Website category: book
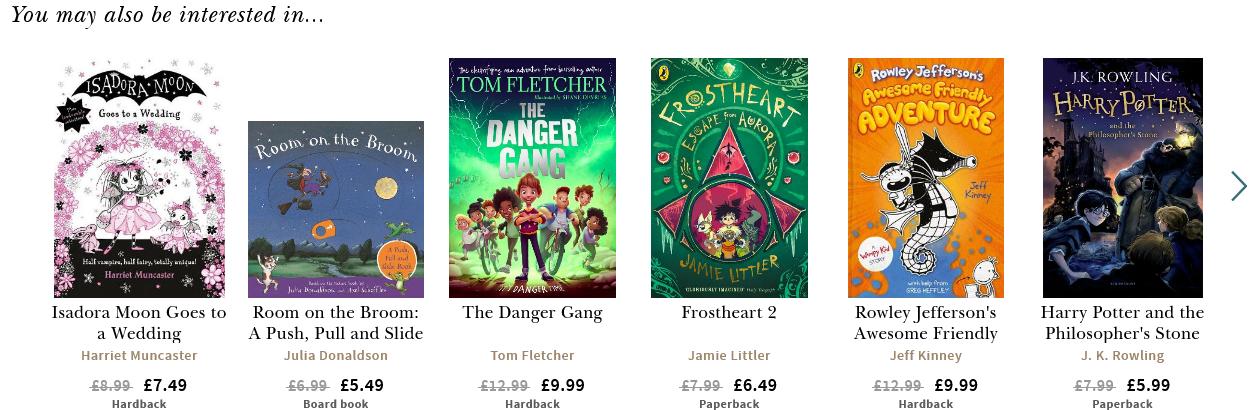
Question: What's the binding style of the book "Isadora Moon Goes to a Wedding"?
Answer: Hardback

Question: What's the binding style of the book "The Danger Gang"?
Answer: Hardback

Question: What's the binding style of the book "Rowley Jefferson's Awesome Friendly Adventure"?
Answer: Hardback

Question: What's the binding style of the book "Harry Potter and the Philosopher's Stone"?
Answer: Paperback

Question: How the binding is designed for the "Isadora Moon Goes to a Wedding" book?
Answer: Hardback

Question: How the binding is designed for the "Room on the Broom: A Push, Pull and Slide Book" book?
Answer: Board book

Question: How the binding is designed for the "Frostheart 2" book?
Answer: Paperback

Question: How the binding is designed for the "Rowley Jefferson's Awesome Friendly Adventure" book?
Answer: Hardback

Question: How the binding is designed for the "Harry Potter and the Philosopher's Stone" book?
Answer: Paperback

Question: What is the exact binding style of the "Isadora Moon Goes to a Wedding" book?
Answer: Hardback

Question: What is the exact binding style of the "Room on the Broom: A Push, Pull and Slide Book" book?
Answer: Board book

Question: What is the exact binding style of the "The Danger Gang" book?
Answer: Hardback

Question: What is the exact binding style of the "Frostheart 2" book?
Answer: Paperback

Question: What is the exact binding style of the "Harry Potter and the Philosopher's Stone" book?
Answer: Paperback

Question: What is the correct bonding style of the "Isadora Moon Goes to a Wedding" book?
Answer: Hardback

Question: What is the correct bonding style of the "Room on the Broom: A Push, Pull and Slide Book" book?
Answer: Board book

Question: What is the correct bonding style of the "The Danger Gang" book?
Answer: Hardback

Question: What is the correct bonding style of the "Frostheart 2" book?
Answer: Paperback

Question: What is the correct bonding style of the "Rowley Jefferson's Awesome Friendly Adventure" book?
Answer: Hardback

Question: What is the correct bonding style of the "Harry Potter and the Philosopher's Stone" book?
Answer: Paperback

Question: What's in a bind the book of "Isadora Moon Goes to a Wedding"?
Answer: Hardback

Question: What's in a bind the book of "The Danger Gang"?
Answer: Hardback

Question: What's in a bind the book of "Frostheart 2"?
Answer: Paperback

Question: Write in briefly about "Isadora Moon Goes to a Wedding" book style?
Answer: Hardback

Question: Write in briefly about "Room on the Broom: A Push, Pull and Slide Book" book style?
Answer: Board book

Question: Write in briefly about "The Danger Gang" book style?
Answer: Hardback

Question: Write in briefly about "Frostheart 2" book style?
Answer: Paperback

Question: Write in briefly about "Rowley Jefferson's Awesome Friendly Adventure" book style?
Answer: Hardback

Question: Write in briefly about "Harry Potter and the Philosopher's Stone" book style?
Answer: Paperback

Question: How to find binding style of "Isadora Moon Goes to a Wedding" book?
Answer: Hardback

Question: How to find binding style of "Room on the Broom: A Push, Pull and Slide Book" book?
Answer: Board book

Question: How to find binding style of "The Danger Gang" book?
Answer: Hardback

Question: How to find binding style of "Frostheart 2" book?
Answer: Paperback

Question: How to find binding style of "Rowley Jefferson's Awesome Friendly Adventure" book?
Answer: Hardback